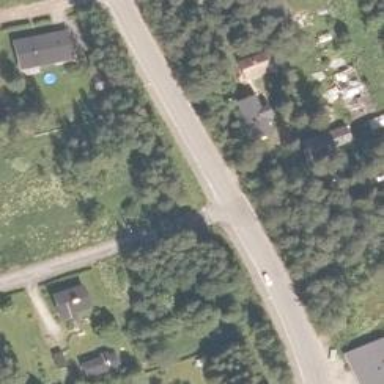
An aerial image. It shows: Residential road.